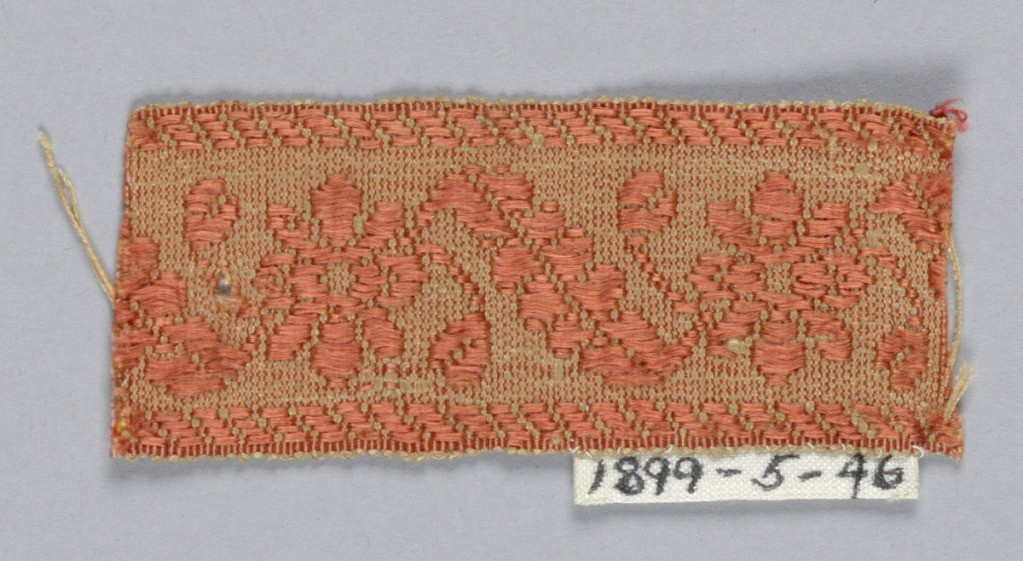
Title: Trimming fragment
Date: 19th century
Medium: silk Technique: woven
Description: Flowers and diagonal leaves in terra cotta on beige.